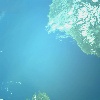
Label: water